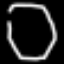
Label: octagon